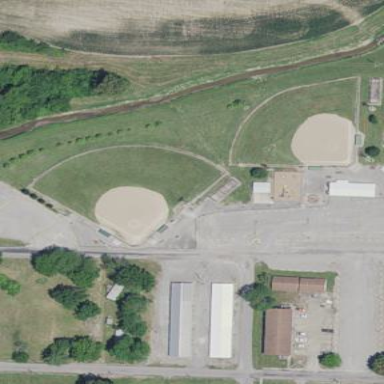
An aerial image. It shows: Baseball pitch for leisure land.